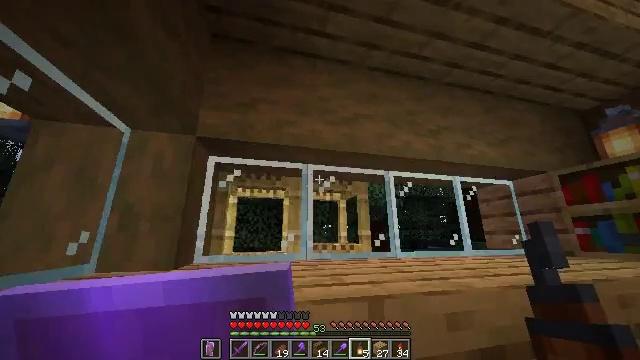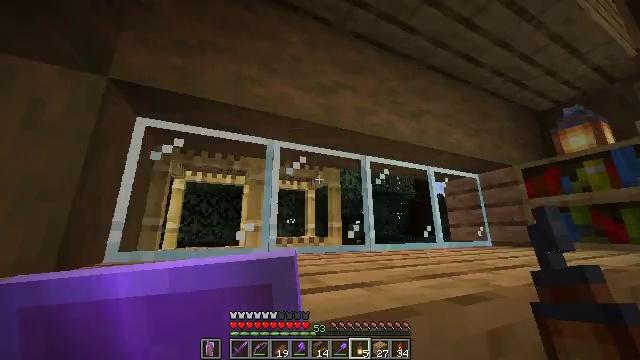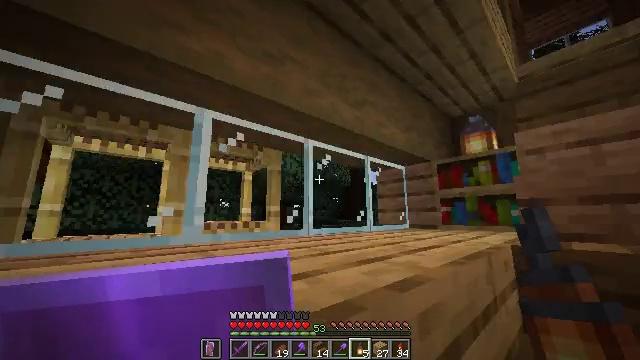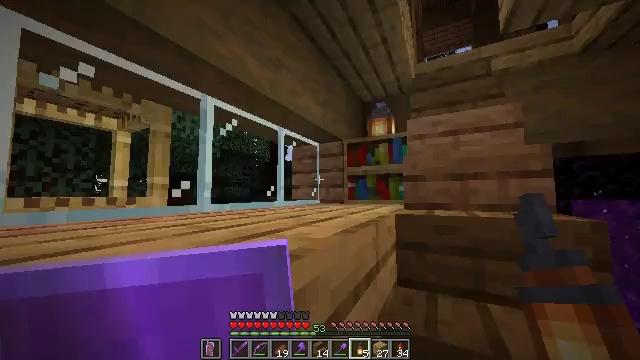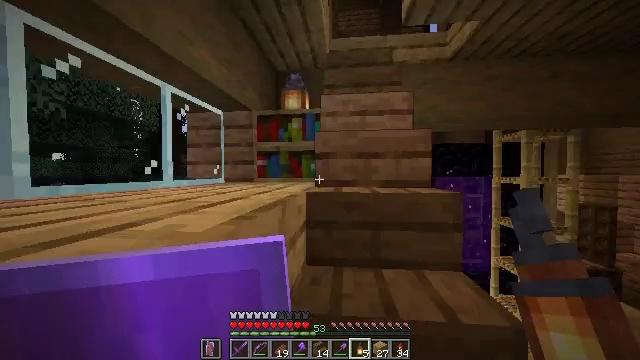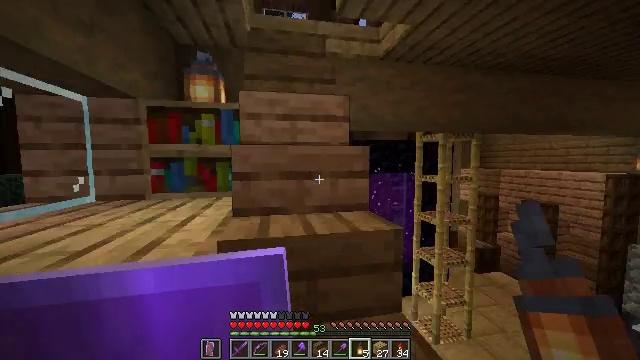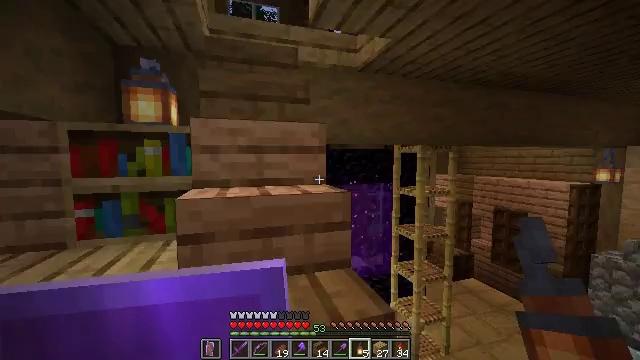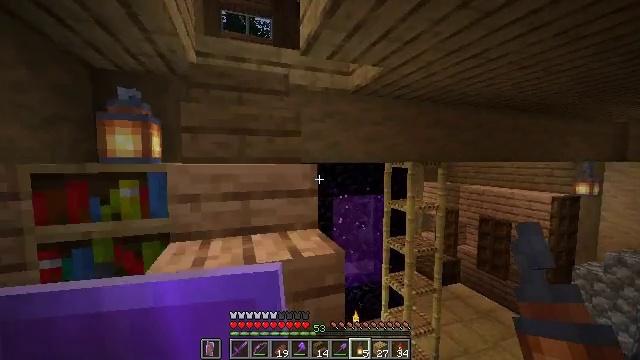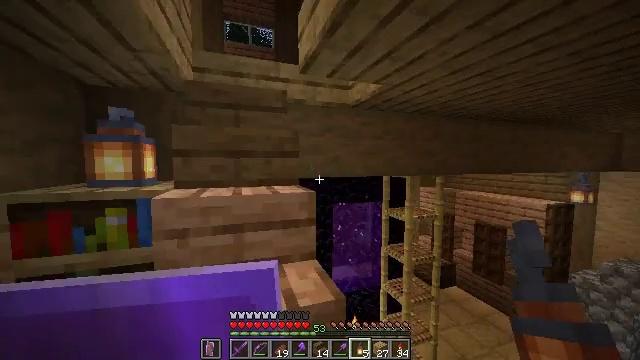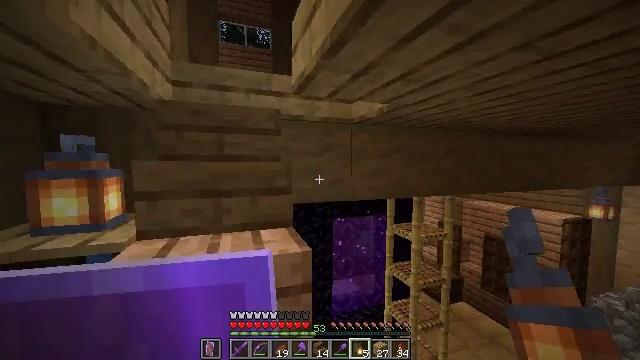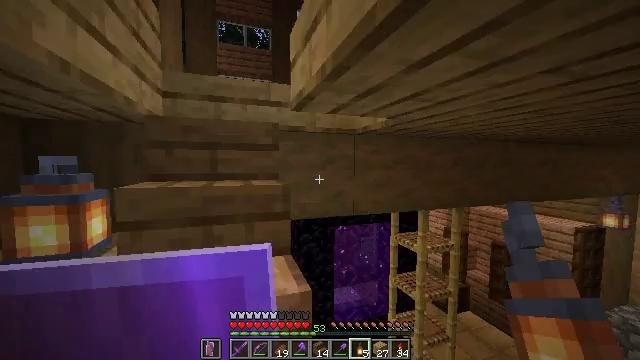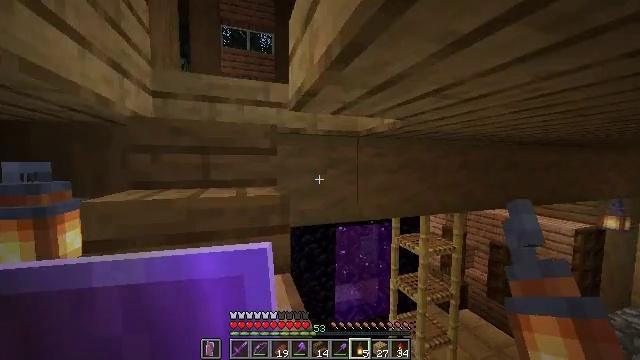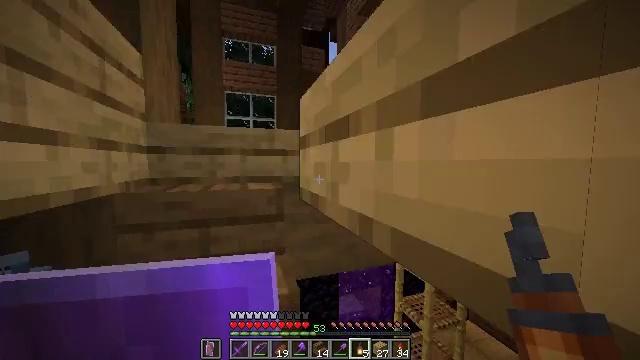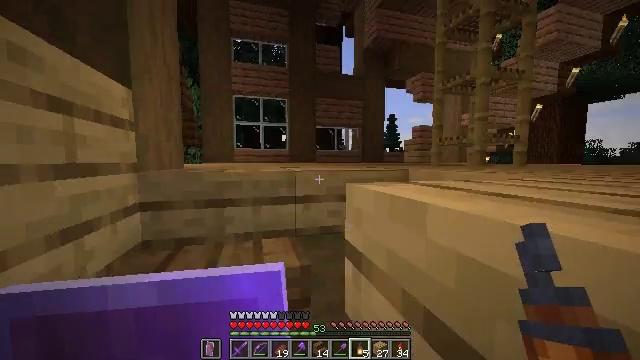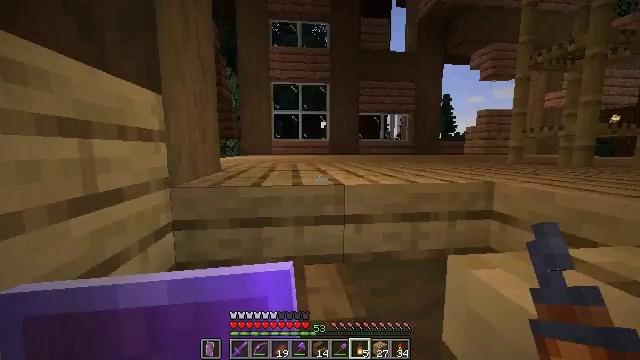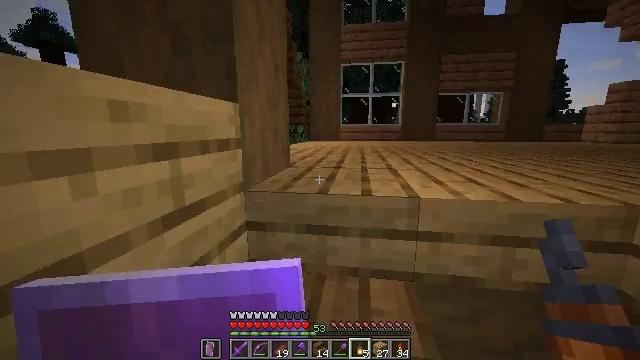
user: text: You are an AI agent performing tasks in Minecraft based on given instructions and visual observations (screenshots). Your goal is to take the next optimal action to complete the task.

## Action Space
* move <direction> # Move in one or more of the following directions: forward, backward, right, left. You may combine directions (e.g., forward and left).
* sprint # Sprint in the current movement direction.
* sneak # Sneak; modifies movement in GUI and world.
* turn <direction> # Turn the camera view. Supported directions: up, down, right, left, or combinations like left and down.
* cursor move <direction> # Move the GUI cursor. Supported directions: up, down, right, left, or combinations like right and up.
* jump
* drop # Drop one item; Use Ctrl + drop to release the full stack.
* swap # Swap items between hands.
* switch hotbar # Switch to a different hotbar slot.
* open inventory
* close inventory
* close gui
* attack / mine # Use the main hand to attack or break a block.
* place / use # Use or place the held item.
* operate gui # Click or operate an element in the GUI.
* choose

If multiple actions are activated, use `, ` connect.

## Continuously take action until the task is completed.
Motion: motion action
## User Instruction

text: Put back the crafting table.
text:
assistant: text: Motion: move forward, sprint, turn right and down
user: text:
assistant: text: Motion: move forward, sprint, turn right and down
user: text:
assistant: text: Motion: move forward, sprint, turn right and down
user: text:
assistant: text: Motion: move forward, sprint, turn right and down
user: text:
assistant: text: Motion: move forward, sprint, turn right and down
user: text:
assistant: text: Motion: move forward, sprint, turn right
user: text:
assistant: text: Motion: move forward, sprint, turn right
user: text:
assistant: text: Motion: move forward, sprint
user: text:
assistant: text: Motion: move forward, sprint
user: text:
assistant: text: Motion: move forward, sprint
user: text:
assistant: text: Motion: move forward, sprint
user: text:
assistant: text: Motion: move forward, sprint
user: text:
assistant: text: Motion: move forward, sprint, turn left
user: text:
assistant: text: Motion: move forward, sprint, turn left and down
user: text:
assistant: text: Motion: move forward, sprint, turn left and down
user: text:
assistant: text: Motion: move forward, sprint, turn left and down
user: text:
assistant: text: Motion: move forward, sprint, turn left and down
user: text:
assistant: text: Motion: move forward, sprint, turn left
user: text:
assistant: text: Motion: move forward, sprint
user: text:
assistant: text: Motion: move forward and move left, sprint, turn right
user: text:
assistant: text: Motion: move forward and move left, sprint, turn right
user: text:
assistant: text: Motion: move forward and move left, sprint, turn right
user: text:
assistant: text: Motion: move forward, sprint, turn right and down
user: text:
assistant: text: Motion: move forward, sprint, turn right and down
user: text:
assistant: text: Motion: move forward, sprint, turn right and down
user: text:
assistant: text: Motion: move forward, sprint, turn right and down
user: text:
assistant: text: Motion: move forward, turn right and down
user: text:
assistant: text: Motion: turn right and down
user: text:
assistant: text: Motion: turn right
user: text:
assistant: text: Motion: turn right